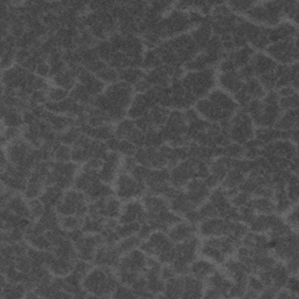
Label: frost